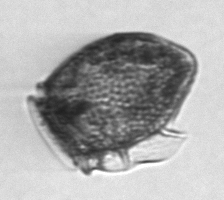
Label: Dinophysis_norvegica